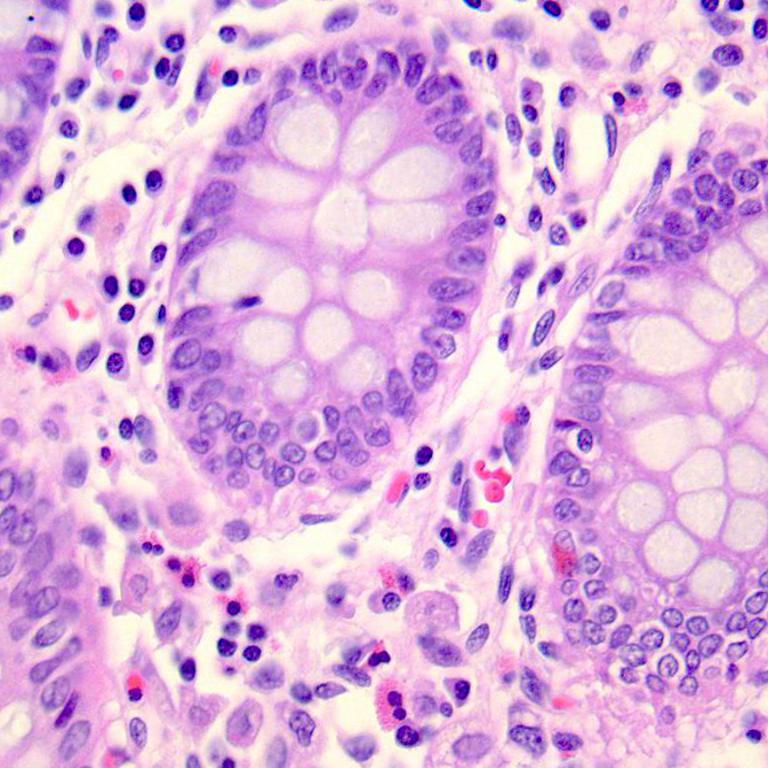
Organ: colon
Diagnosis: benign